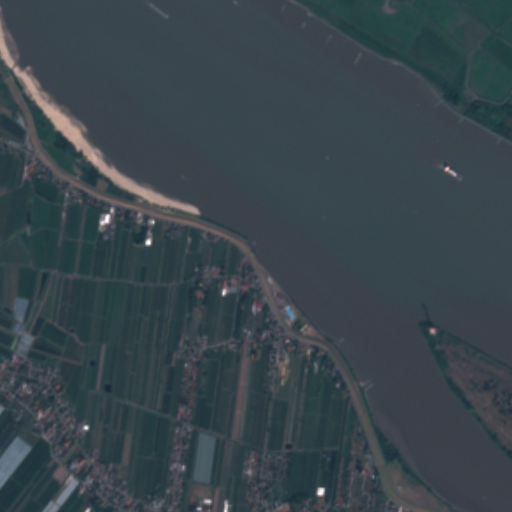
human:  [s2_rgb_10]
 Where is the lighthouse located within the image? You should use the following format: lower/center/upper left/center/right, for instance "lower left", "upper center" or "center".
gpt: The lighthouse is located in the center of the image.
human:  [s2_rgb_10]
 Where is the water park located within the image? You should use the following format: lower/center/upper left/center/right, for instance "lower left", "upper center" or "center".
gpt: The water park is located in the center of the image.
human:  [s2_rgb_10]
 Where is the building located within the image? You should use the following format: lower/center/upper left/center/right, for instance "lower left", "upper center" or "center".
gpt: There is no building in the image.